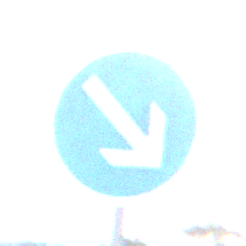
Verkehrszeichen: VorgeschriebeneVorbeifahrtRechts
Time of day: SunriseSunset
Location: Outdoor (Nature)
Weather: PartlyCloudy
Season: NotSpecified
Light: Natural